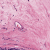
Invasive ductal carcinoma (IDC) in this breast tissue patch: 0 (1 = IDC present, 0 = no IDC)